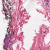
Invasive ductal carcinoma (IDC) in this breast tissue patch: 0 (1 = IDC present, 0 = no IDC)